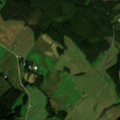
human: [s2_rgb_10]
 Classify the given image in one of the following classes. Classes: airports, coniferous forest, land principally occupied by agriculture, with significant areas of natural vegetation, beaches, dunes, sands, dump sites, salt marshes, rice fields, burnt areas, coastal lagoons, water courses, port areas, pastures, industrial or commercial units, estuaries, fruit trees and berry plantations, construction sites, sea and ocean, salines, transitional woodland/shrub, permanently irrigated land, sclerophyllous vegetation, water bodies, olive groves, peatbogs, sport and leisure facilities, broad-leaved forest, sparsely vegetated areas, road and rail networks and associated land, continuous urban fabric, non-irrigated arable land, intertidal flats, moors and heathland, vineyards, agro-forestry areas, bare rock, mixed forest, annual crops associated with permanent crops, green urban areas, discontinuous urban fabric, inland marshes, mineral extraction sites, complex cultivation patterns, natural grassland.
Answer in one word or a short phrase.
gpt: non-irrigated arable land, land principally occupied by agriculture, with significant areas of natural vegetation, coniferous forest, mixed forest